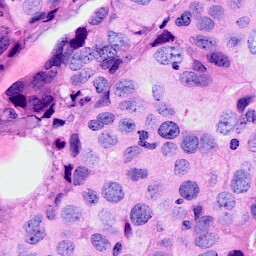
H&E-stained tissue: Breast